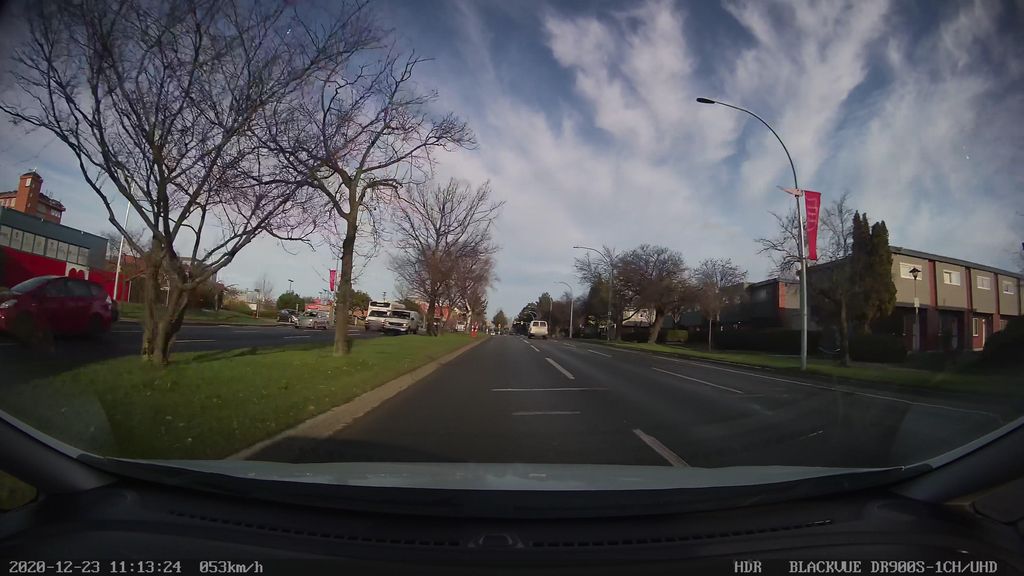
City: victoria